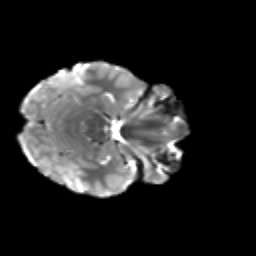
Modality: T2w
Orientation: axial
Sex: male
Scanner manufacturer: siemens
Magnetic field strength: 3 T
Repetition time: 5 s
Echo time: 0.071 s